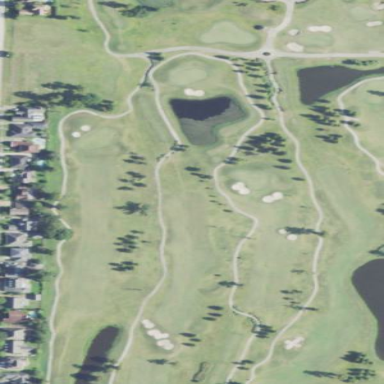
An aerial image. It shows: Area with grass used as rough in golf course.